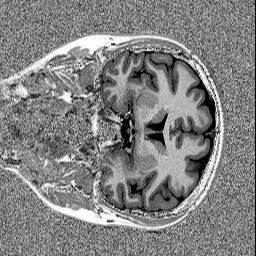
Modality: MP2RAGE
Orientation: coronal
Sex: female